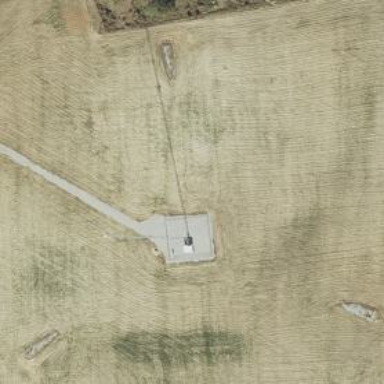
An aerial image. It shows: Communication mast tower.